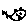
Label: cat